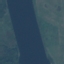
Label: River